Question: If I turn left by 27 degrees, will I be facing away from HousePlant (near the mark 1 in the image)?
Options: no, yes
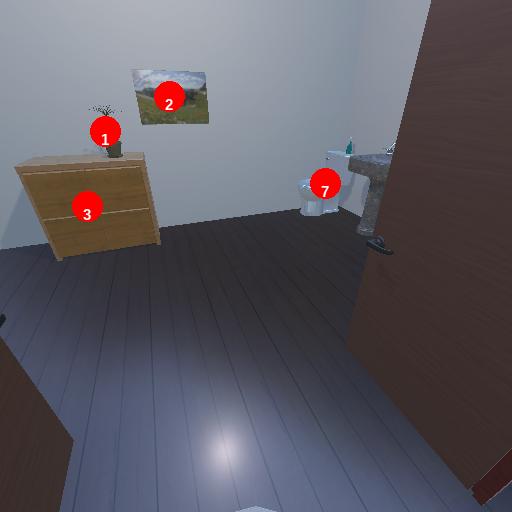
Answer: no